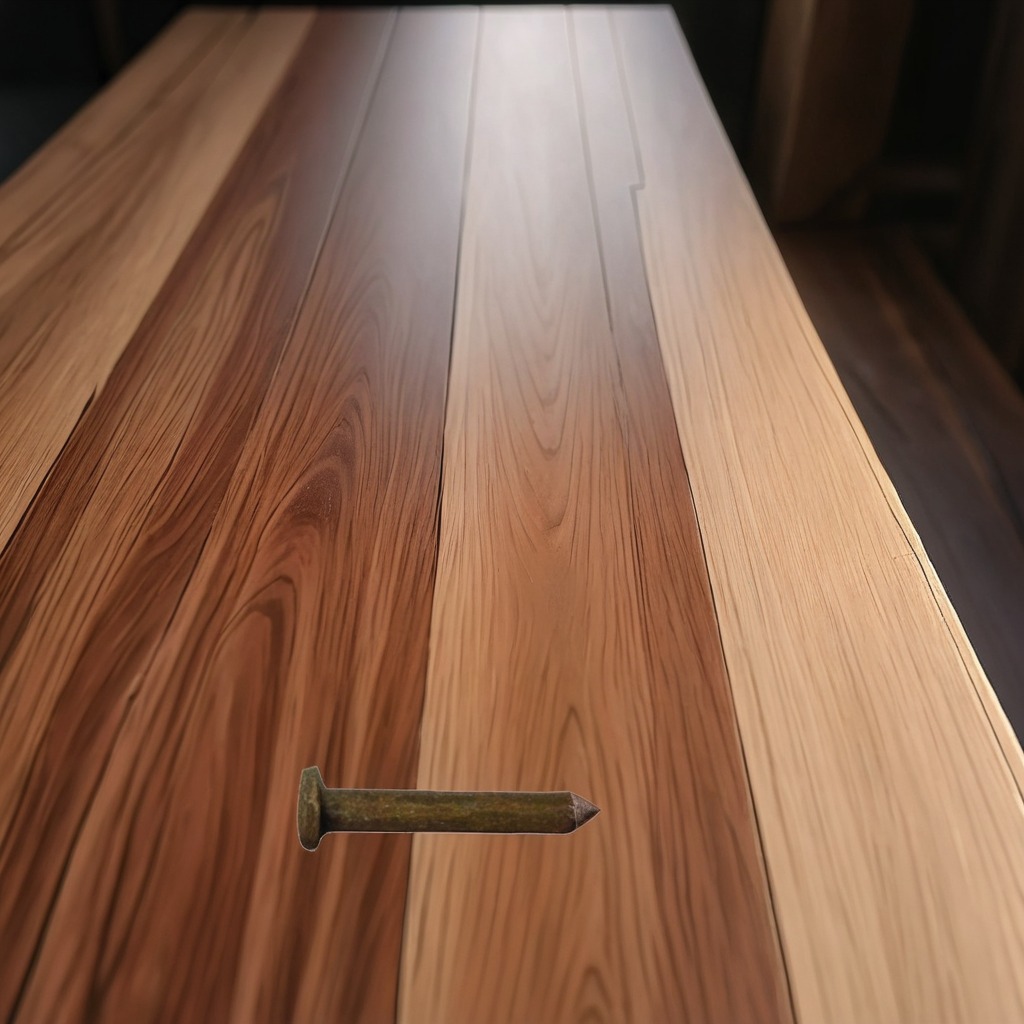
A nail is lying on a wooden table in a carpentry studio.